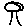
Label: tree